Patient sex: M
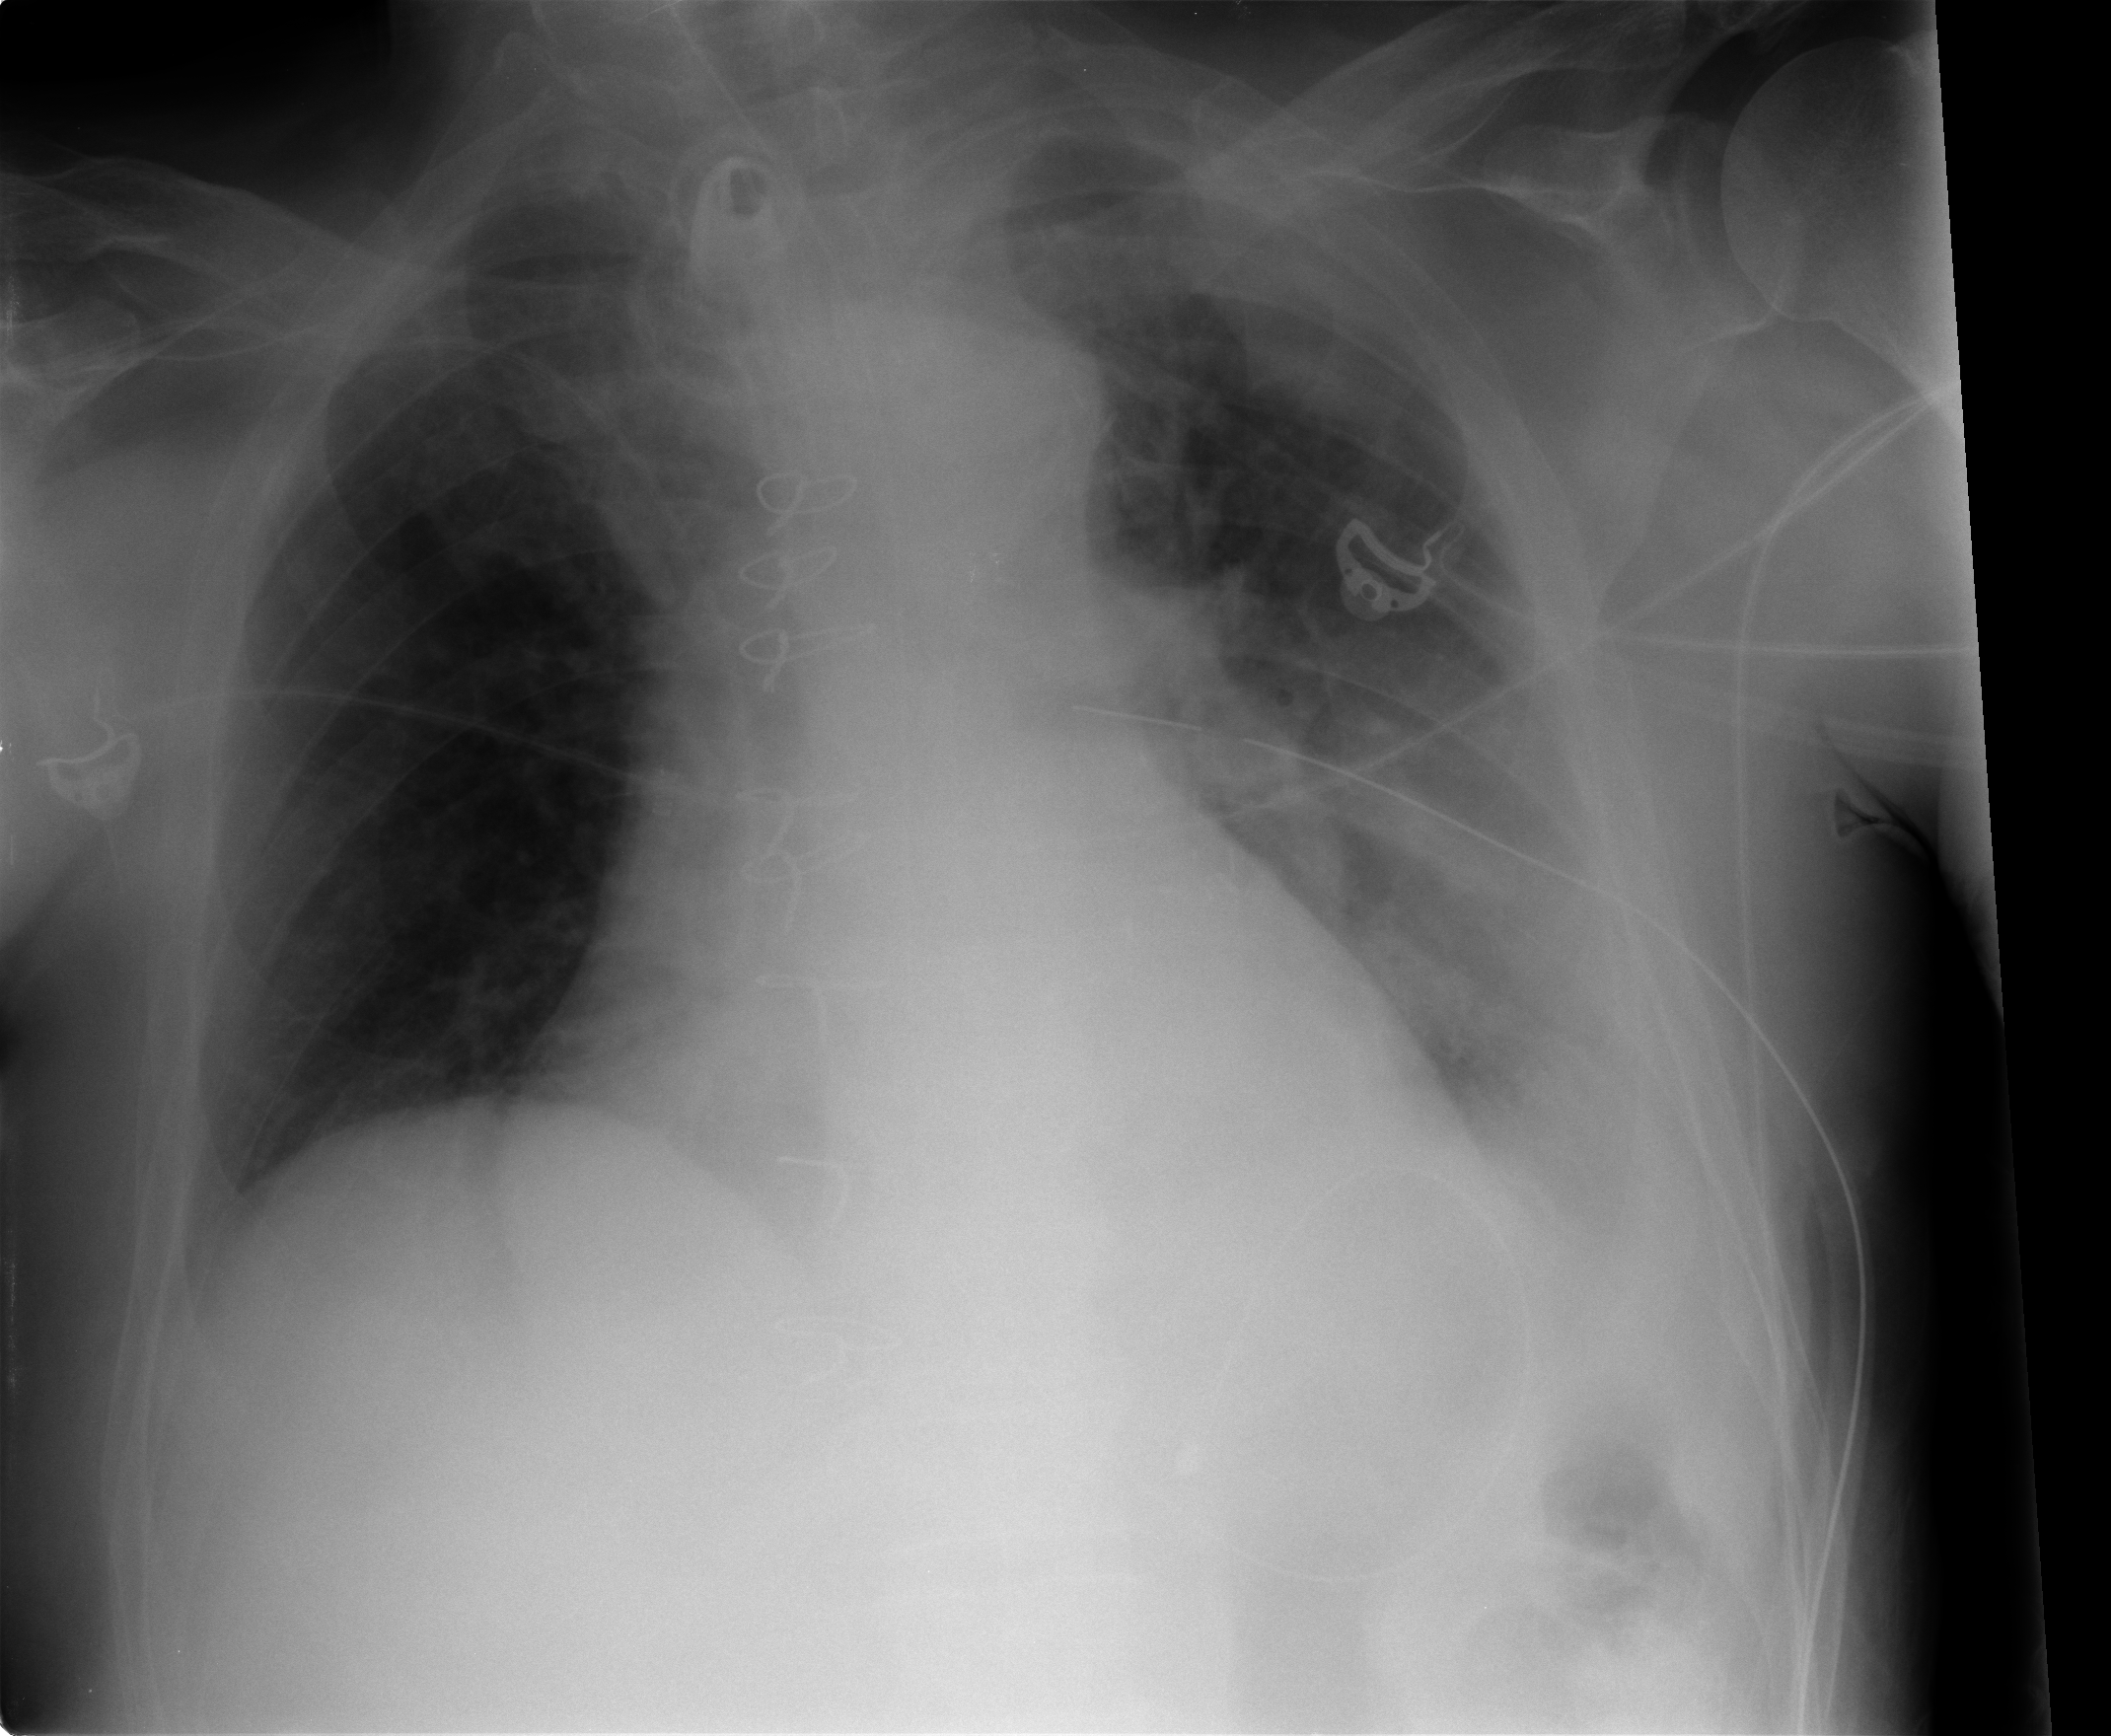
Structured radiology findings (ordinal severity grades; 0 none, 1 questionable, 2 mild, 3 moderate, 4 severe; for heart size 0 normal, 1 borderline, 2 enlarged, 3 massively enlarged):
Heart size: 2
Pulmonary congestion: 1
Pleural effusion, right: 0
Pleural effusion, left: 3
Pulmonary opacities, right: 0
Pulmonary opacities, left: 1
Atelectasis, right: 1
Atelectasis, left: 2